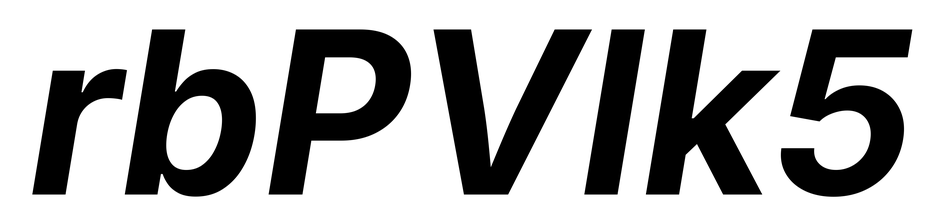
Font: Inter-Italic_Bold_Italic